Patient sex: M
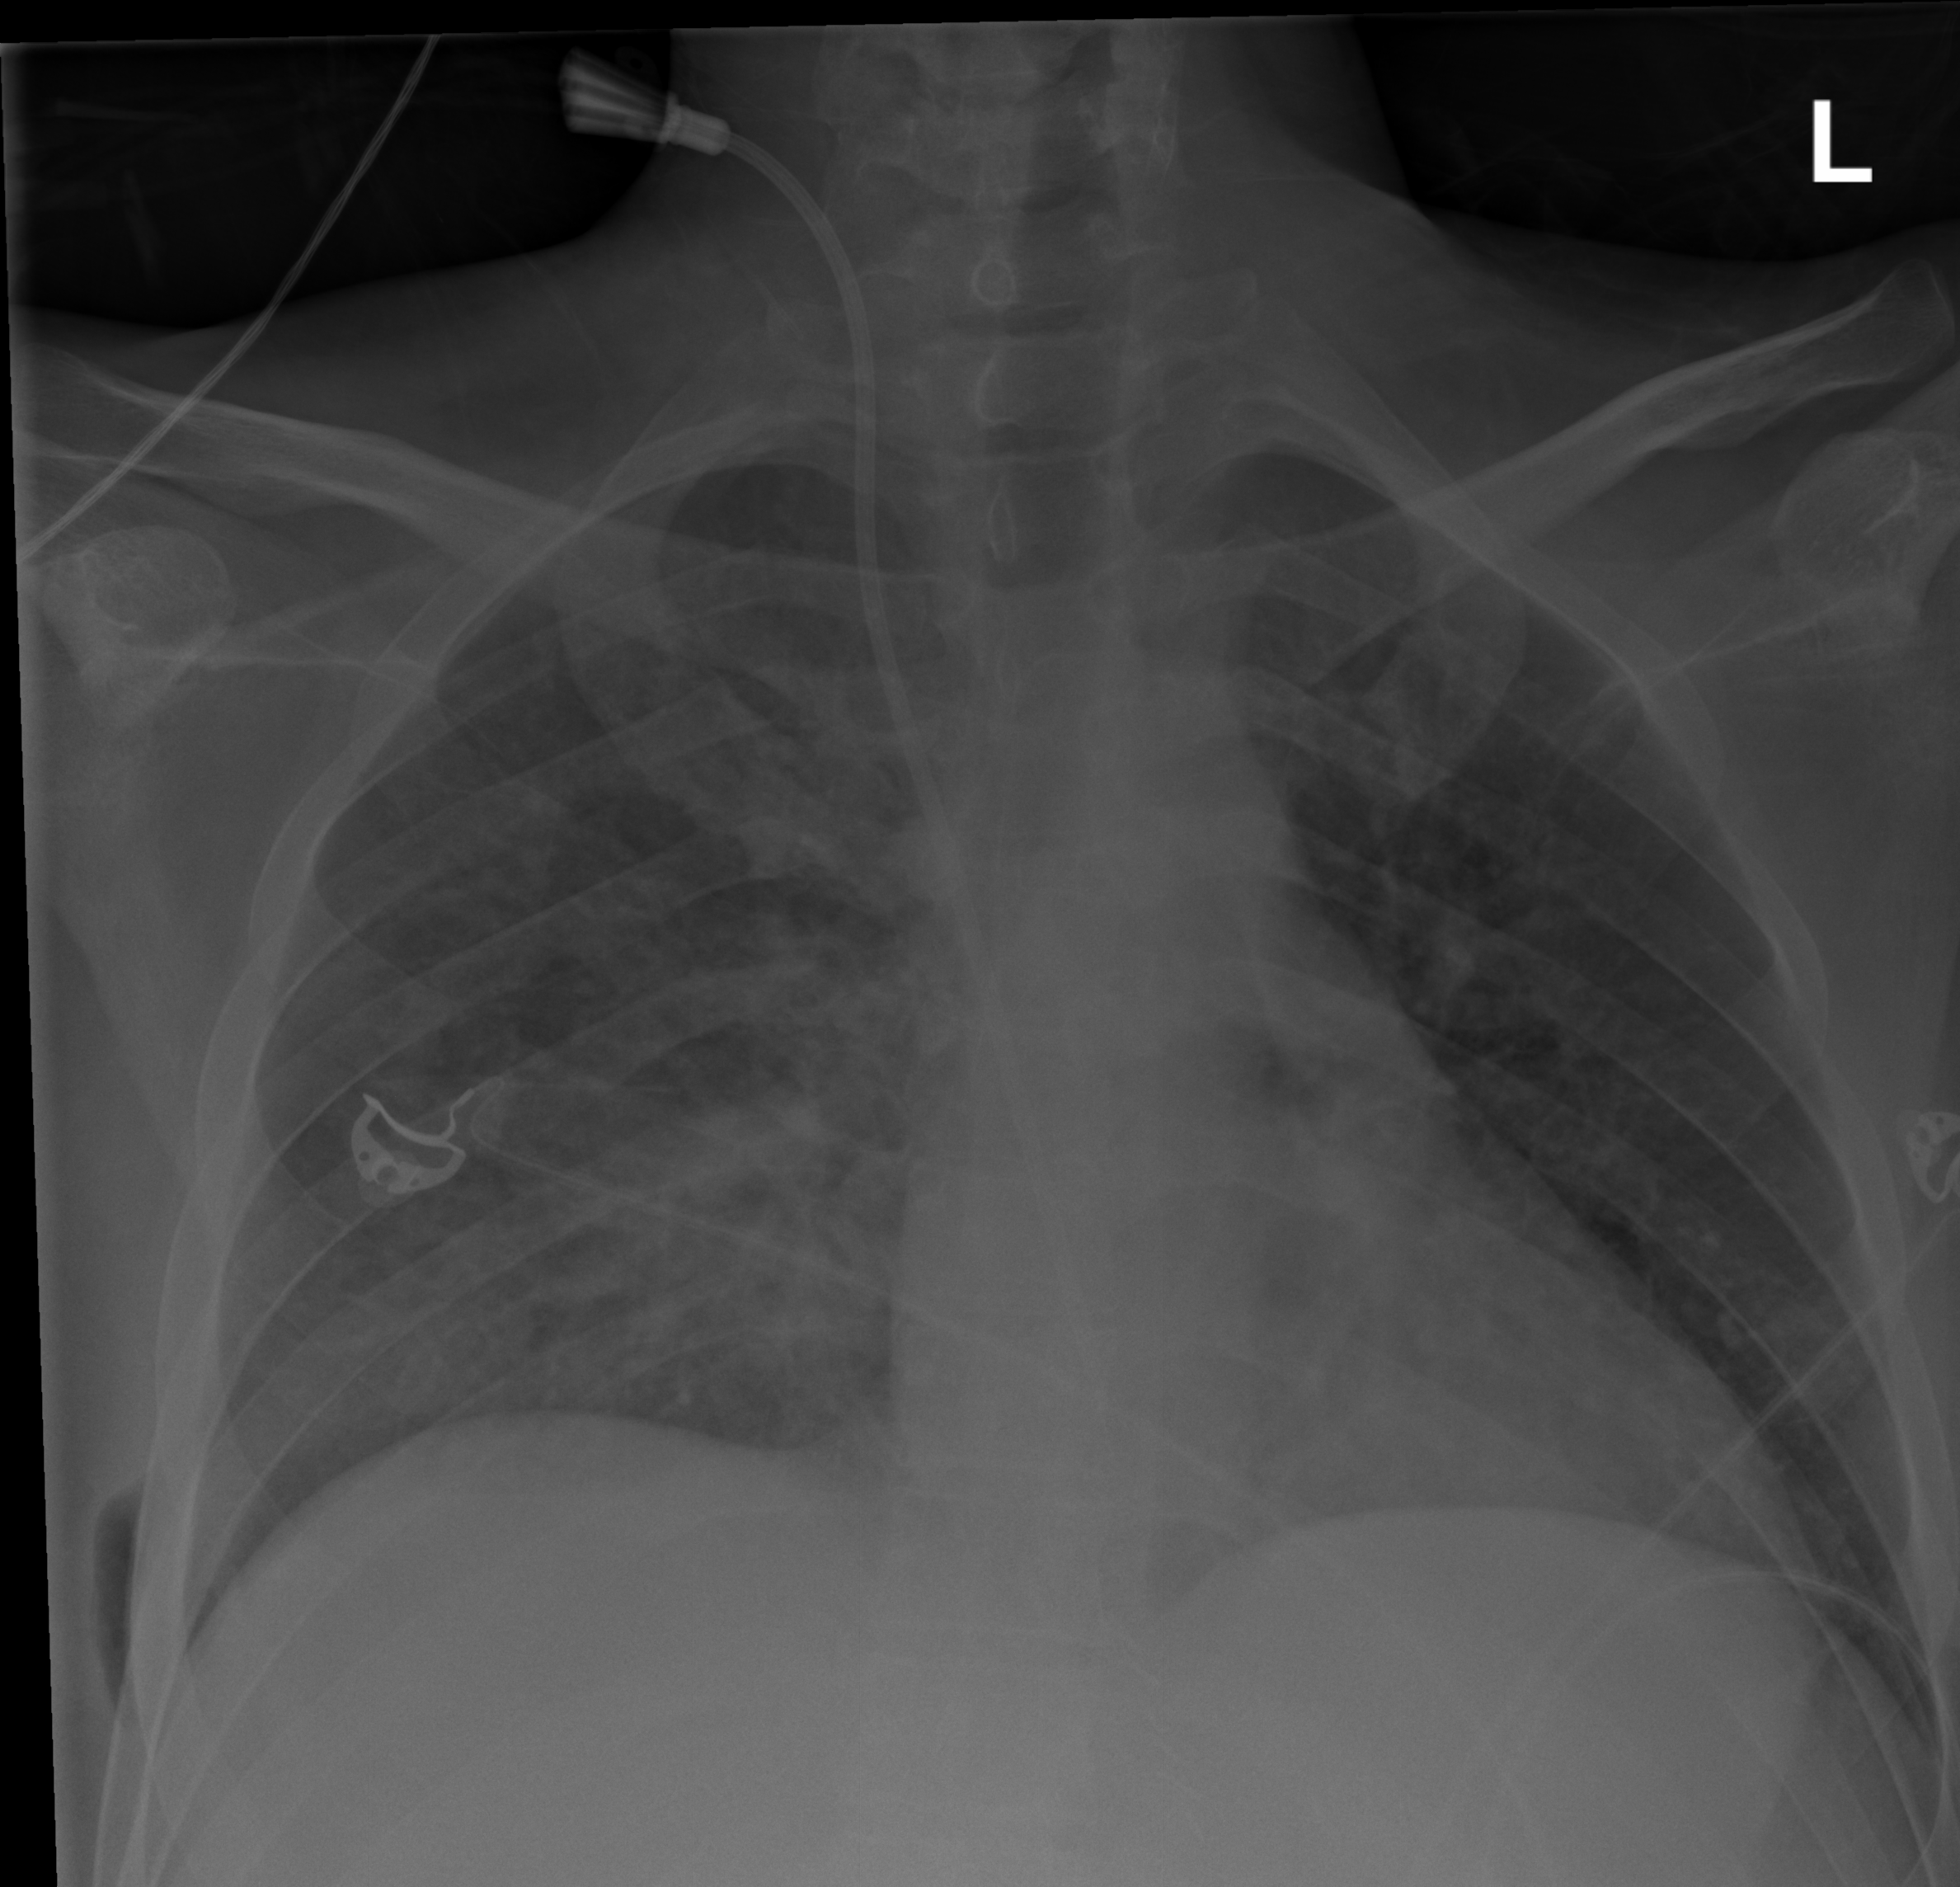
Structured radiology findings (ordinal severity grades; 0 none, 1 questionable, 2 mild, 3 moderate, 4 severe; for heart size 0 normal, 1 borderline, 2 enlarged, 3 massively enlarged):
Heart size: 1
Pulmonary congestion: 2
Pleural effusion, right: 2
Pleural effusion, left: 0
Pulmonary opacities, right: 2
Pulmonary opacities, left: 0
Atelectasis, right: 2
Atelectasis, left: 0